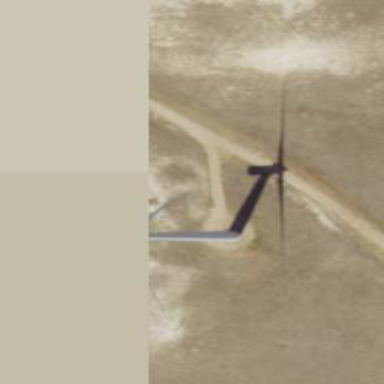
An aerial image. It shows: Wind generator powered by horizontal-axis wind turbine.